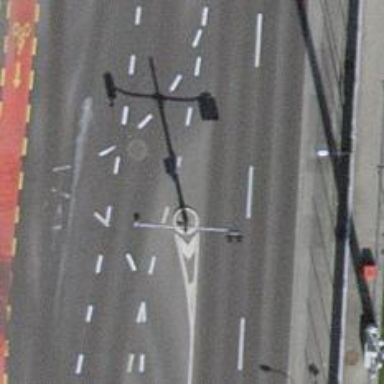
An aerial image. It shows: Road with traffic signals.